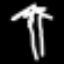
Label: palm tree